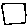
Label: square